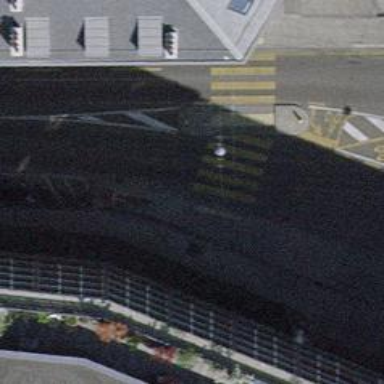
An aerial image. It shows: Uncontrolled zebra crossing on the road.